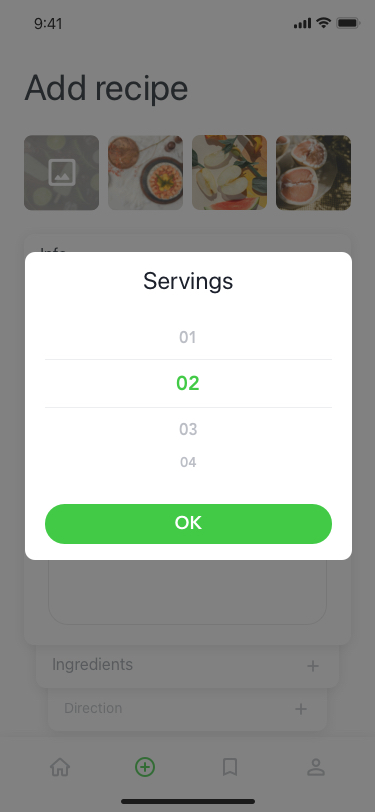
Text in this UI design:
Info
Ingredients
Direction
Title
Time
Number of people
Category
Description
Add recipe
OK
Servings
02
01
03
04